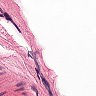
Metastatic tissue present: no